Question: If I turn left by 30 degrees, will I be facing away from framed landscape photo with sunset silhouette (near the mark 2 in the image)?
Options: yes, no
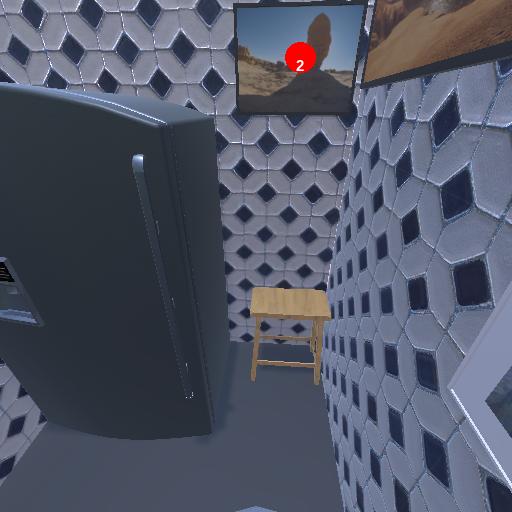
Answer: yes